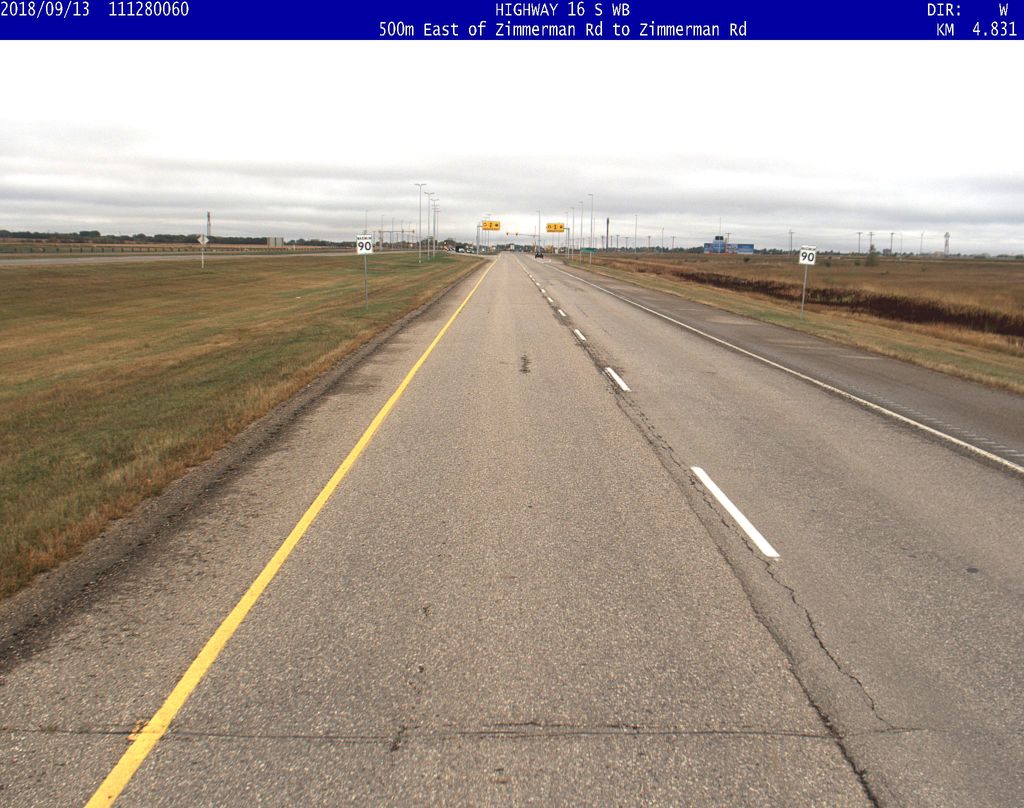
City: saskatoon